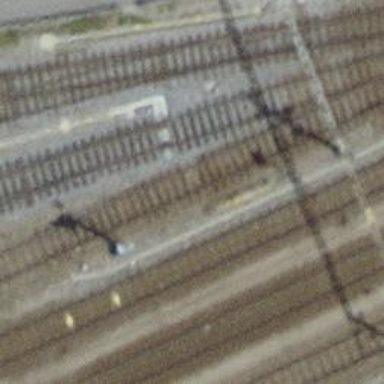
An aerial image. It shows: Railway switch.